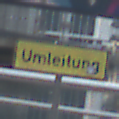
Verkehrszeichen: Umleitungsankuendigung
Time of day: MorningAfternoon
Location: Outdoor (Urban)
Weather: PartlyCloudy
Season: NotSpecified
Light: Natural